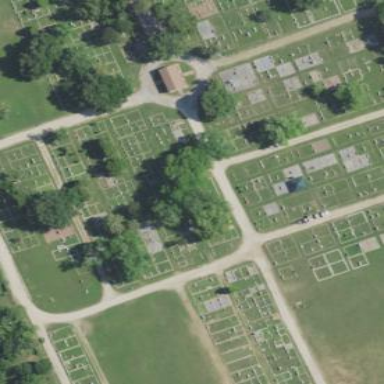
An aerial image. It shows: Graveyard area designated as cemetery.